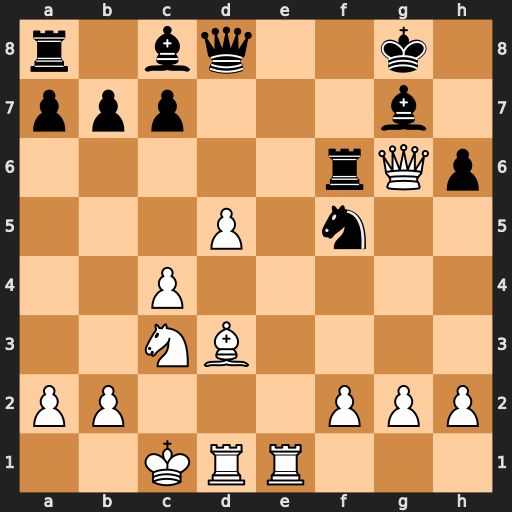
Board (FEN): r1bq2k1/ppp3b1/5rQp/3P1n2/2P5/2NB4/PP3PPP/2KRR3
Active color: w
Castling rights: -
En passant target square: -
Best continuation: Re8+ Qxe8 Qxe8+